Question: When you have a directory that has only a single child that is also a directory, github "jumps" to the last directory that has more than one child (or that is just the last directory anyway), and shows this directory instead of the original directory.
A example can be found in this gray dir in my screenshot:
'scala/com/gravity/goose'
I tried a lot to discover the specific name of this feature, but I couldn't find it or any reference in a github post.
PS: The reason I am trying to discover the name is that I'm looking for the same behaviour when navigating directories in a shell.

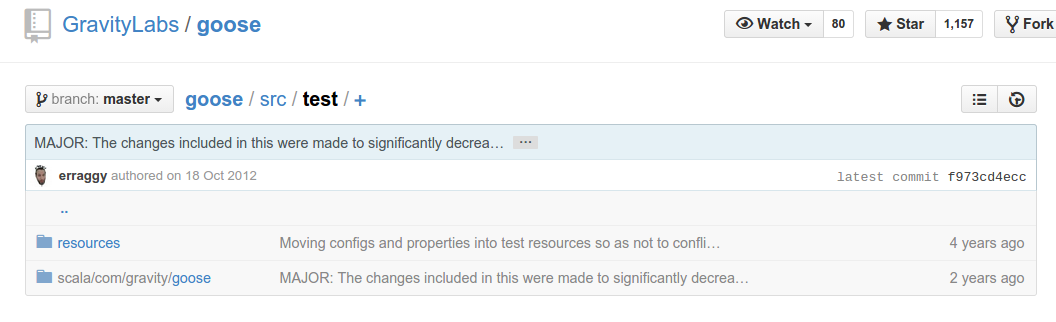
Answer: Features name is Folder jumping.
<URL>